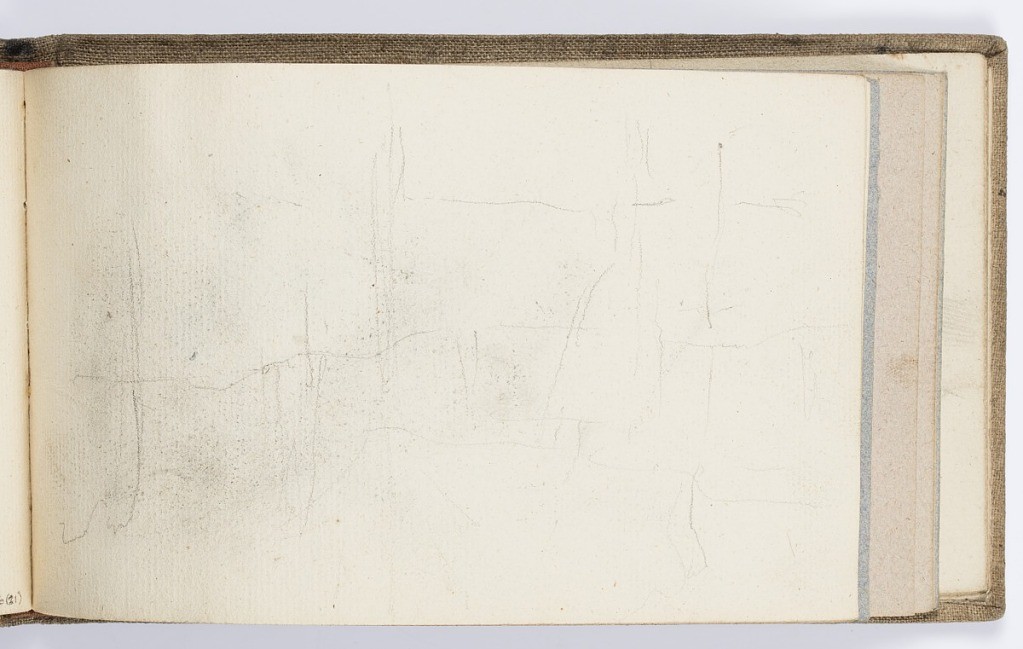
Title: Sketchbook Page
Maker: Kenyon Cox, American, 1856–1919
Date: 1877–78
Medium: Graphite on laid paper
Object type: Sketchbook folio
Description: Recto: Various indistinct sketches.
Verso: Sketch of man with a horse.